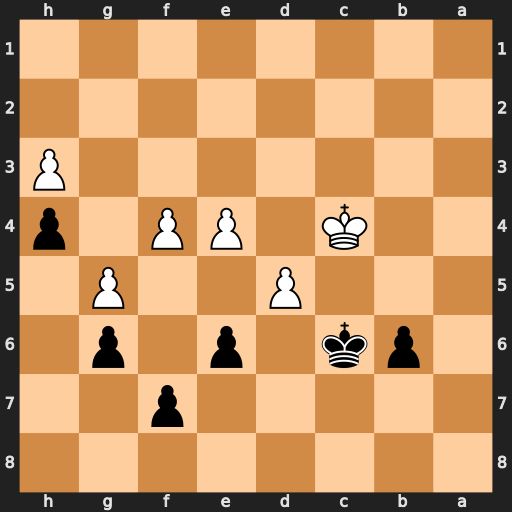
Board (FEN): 8/5p2/1pk1p1p1/3P2P1/2K1PP1p/7P/8/8
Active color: b
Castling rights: -
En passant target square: -
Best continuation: exd5+ exd5+ Kd6 Kb5 Kxd5